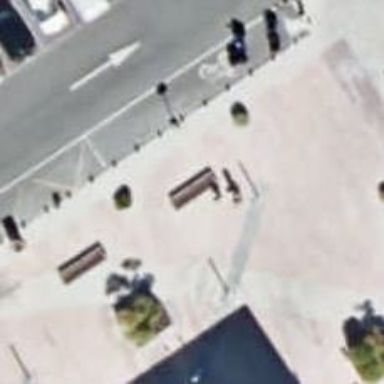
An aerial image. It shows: Bench for seating.